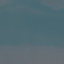
Land use / land cover class: SeaLake